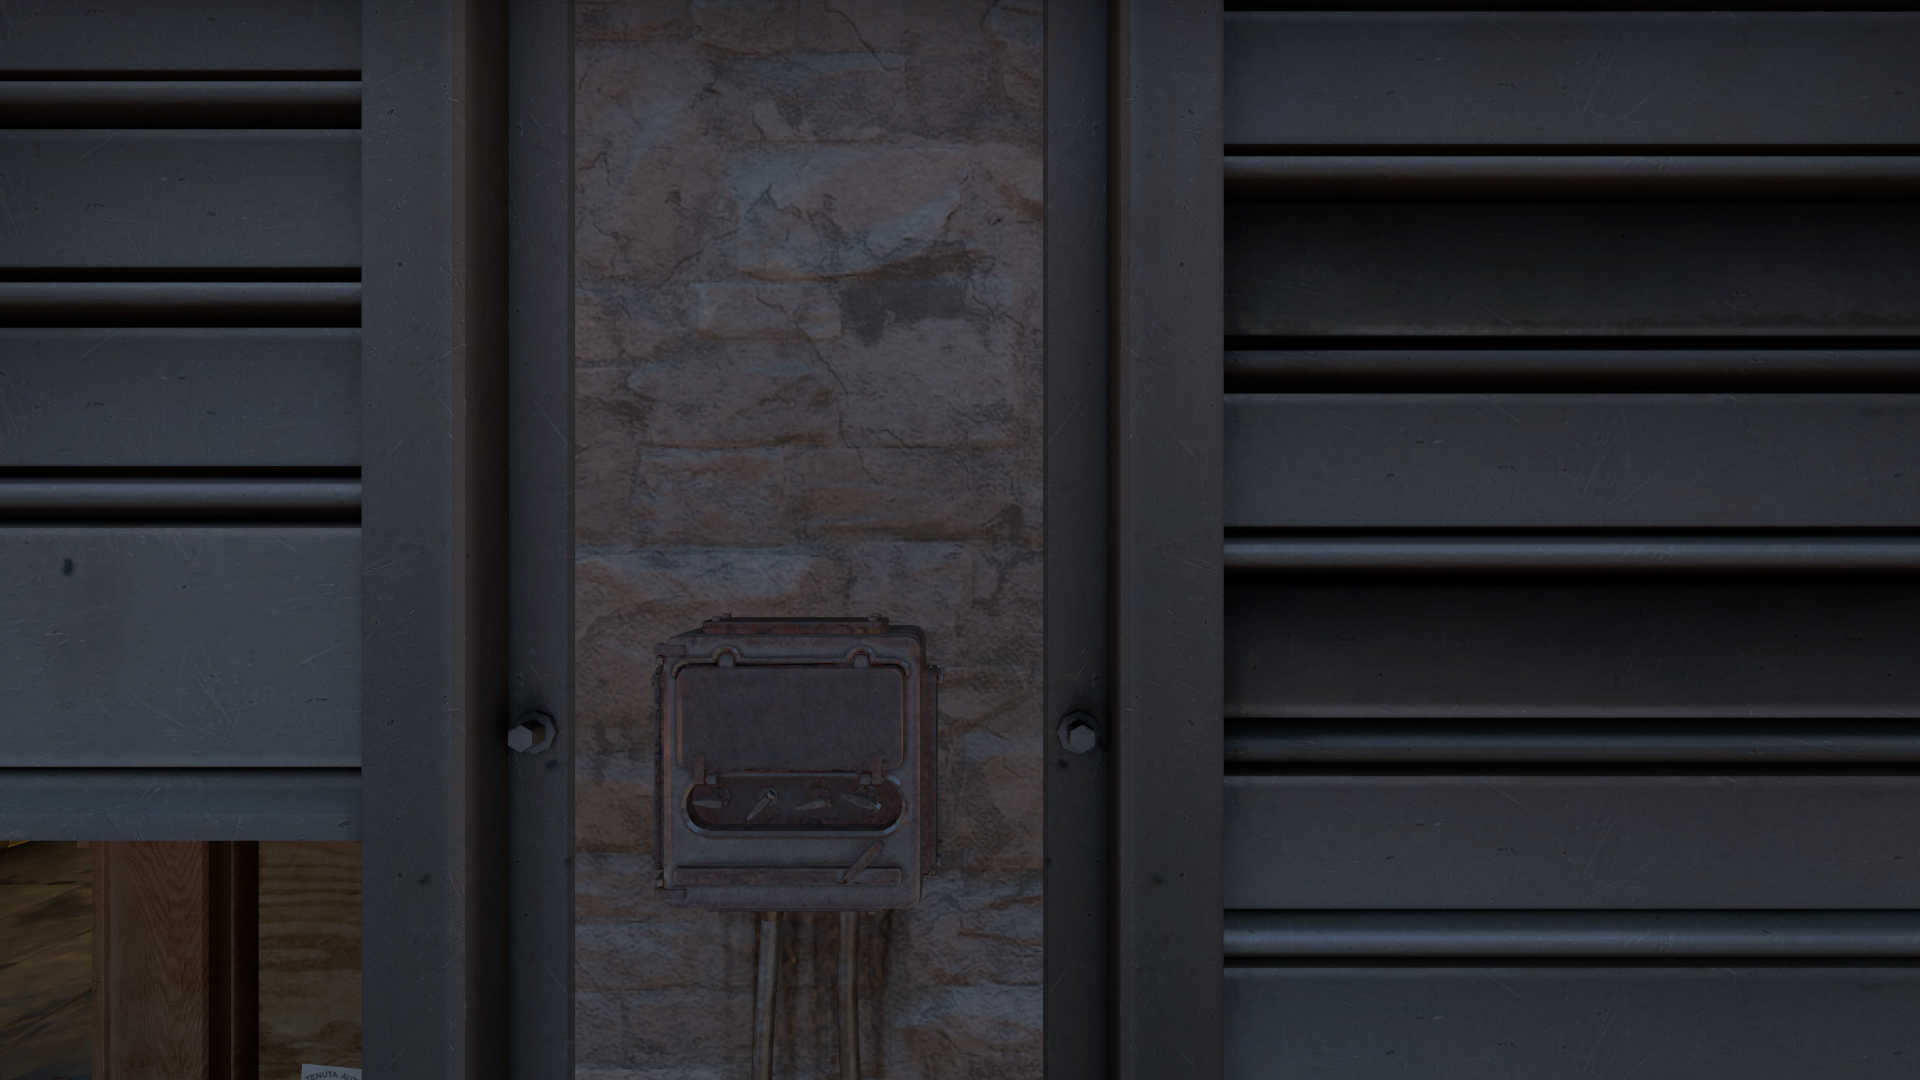
Map: de_inferno